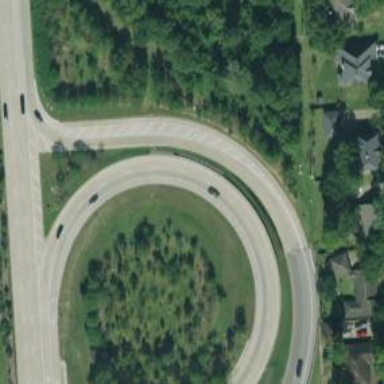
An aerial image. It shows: Secondary link road.